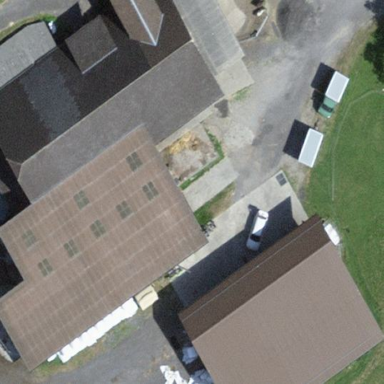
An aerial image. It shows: Farm building.